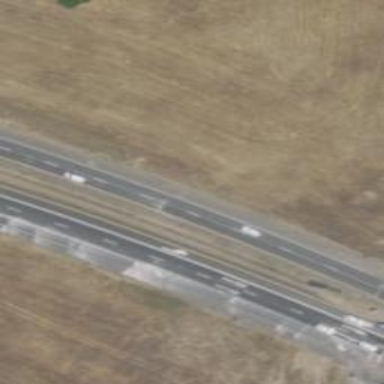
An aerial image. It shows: This image shows trunk highway that functions as expressway.